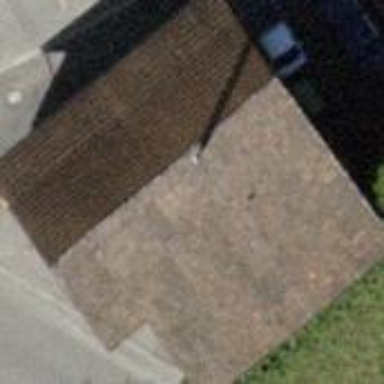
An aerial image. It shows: Service building.